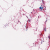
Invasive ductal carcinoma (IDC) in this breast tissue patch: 0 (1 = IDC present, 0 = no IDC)